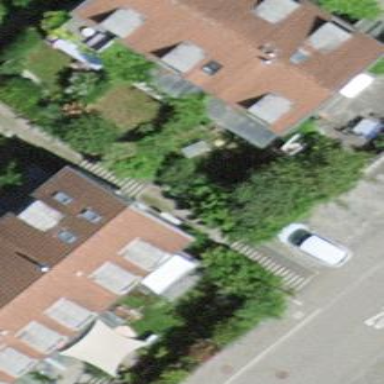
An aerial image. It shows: Simple house.